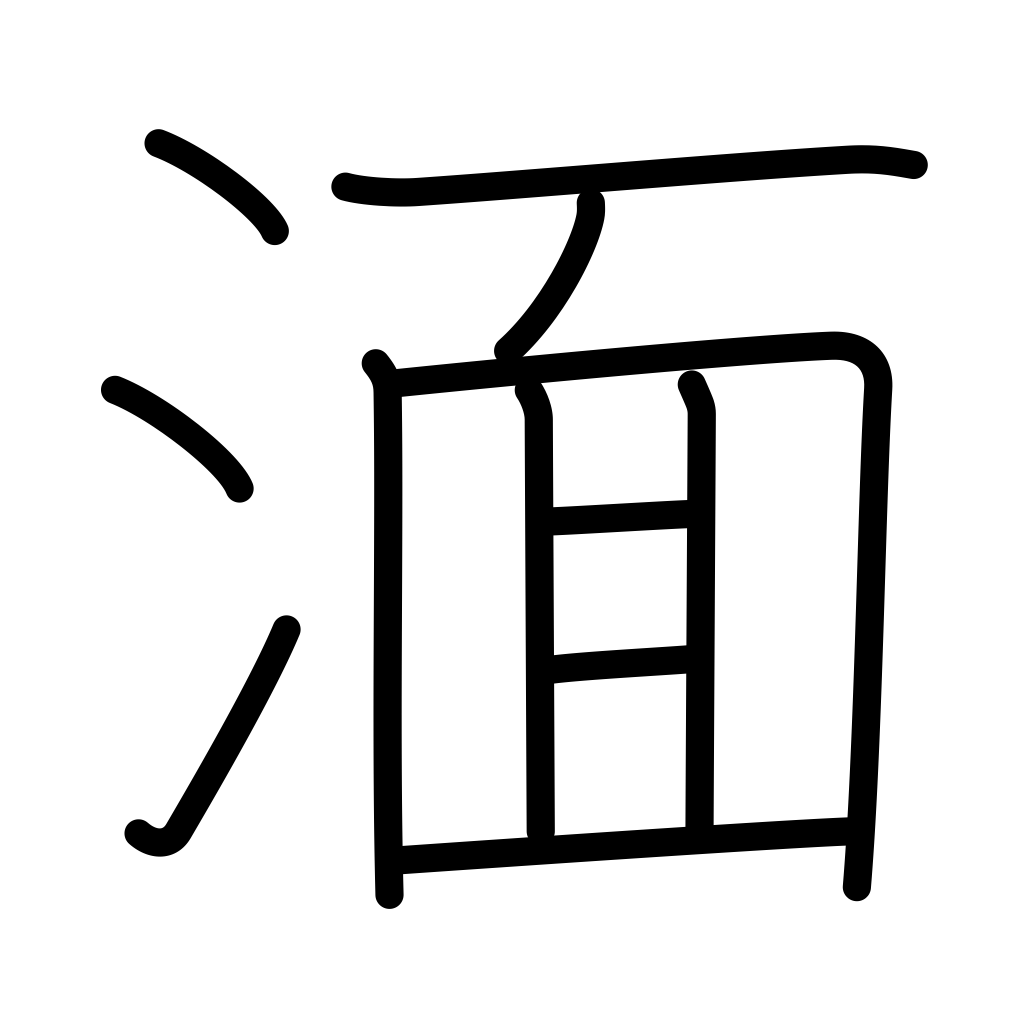
Meaning: drown, be immersed